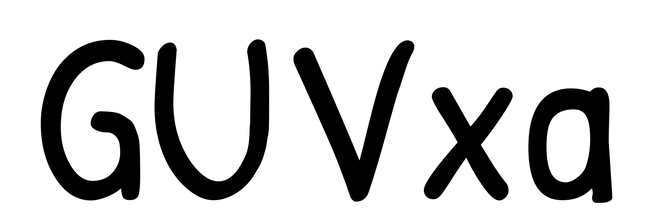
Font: PatrickHand-Regular